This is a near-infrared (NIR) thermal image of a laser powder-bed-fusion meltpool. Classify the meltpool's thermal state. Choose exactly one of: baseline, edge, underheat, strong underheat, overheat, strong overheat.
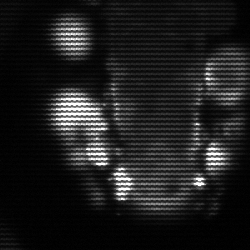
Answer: strong underheat